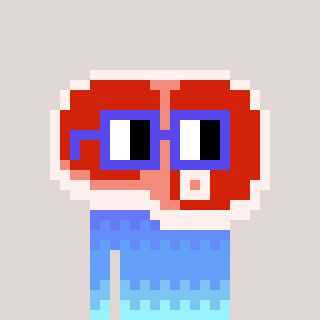
a pixel art character with square blue glasses, a steak-shaped head and a orange-colored body on a warm background